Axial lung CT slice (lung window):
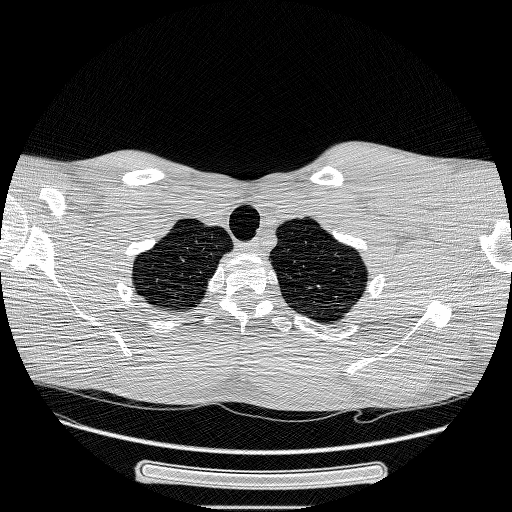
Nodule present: no